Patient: sex F, age 57
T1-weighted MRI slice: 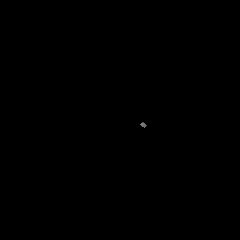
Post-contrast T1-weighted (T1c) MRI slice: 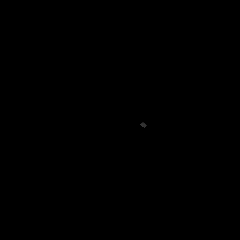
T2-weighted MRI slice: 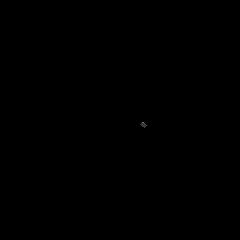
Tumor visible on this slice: no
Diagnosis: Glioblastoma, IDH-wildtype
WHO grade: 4